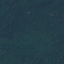
Land use / land cover class: Forest